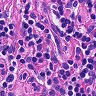
Metastatic tissue present: no